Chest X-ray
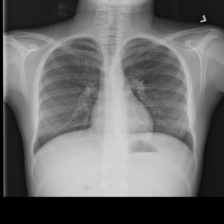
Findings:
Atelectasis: negative
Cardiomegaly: negative
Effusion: negative
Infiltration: negative
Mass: negative
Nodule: negative
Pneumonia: negative
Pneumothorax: negative
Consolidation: negative
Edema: negative
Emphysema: negative
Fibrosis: negative
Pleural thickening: negative
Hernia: negative